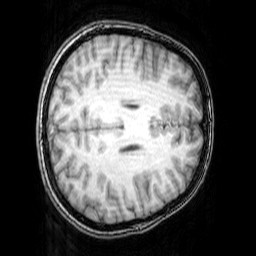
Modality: T1w
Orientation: axial
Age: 22
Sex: female
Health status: healthy
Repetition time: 0.081 s
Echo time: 0.037 s